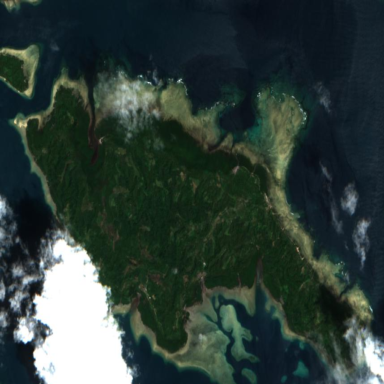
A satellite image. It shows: Island with natural coastline.